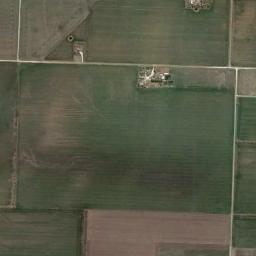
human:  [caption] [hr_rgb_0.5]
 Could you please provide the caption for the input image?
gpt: Several neatly arranged green and tan mixed rectangular farmlands of different sizes .

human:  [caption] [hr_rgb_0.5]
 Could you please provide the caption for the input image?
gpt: There are many rectangular farmlands of different shades .

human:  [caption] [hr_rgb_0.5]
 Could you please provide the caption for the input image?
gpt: Several green rectangular farmlands of different sizes are arranged in neat rows and some houses are surrounded by these farmlands .

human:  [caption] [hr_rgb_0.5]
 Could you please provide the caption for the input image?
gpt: There are some green and bare rectangular farmland .

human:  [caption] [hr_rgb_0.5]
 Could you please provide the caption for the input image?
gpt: There are some green rectangular farmlands and a brown one .